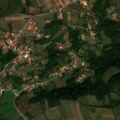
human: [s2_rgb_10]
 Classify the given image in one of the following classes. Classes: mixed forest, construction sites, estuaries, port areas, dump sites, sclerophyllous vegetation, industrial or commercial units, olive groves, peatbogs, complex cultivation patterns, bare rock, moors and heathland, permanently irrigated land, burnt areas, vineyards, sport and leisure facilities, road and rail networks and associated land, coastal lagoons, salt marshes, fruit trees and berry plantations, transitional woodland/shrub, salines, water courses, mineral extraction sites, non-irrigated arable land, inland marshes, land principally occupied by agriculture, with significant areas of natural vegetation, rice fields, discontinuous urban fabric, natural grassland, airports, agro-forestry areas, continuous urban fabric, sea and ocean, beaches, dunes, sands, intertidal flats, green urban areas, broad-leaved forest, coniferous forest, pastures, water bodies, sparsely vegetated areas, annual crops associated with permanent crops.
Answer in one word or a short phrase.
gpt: discontinuous urban fabric, complex cultivation patterns, land principally occupied by agriculture, with significant areas of natural vegetation, broad-leaved forest